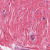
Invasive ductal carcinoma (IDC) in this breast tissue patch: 0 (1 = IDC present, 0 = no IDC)